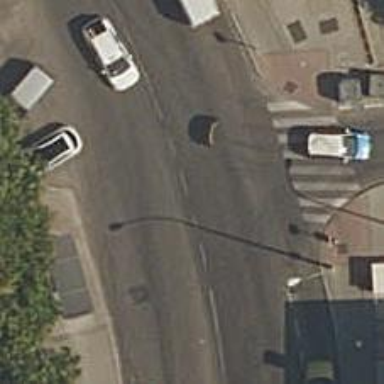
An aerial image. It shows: Public transport stop position.